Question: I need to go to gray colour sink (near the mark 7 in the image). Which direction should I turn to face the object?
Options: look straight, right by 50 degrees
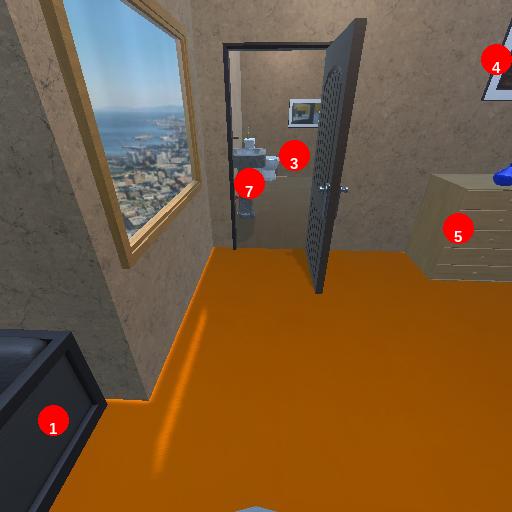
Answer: look straight